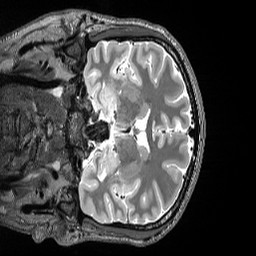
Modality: T2w
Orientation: coronal